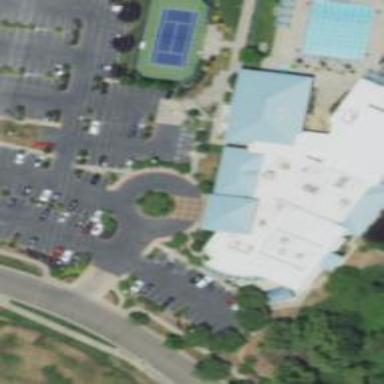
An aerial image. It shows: Building that houses fitness center.